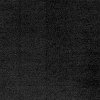
Atmospheric dust classification: dusty